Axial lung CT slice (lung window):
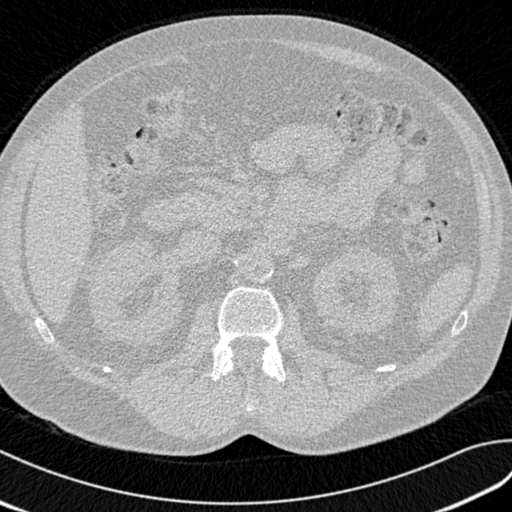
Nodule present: no